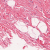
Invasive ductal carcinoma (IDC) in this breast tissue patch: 0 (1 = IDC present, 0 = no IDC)